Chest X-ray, AP view. Patient: 55 years old, sex M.
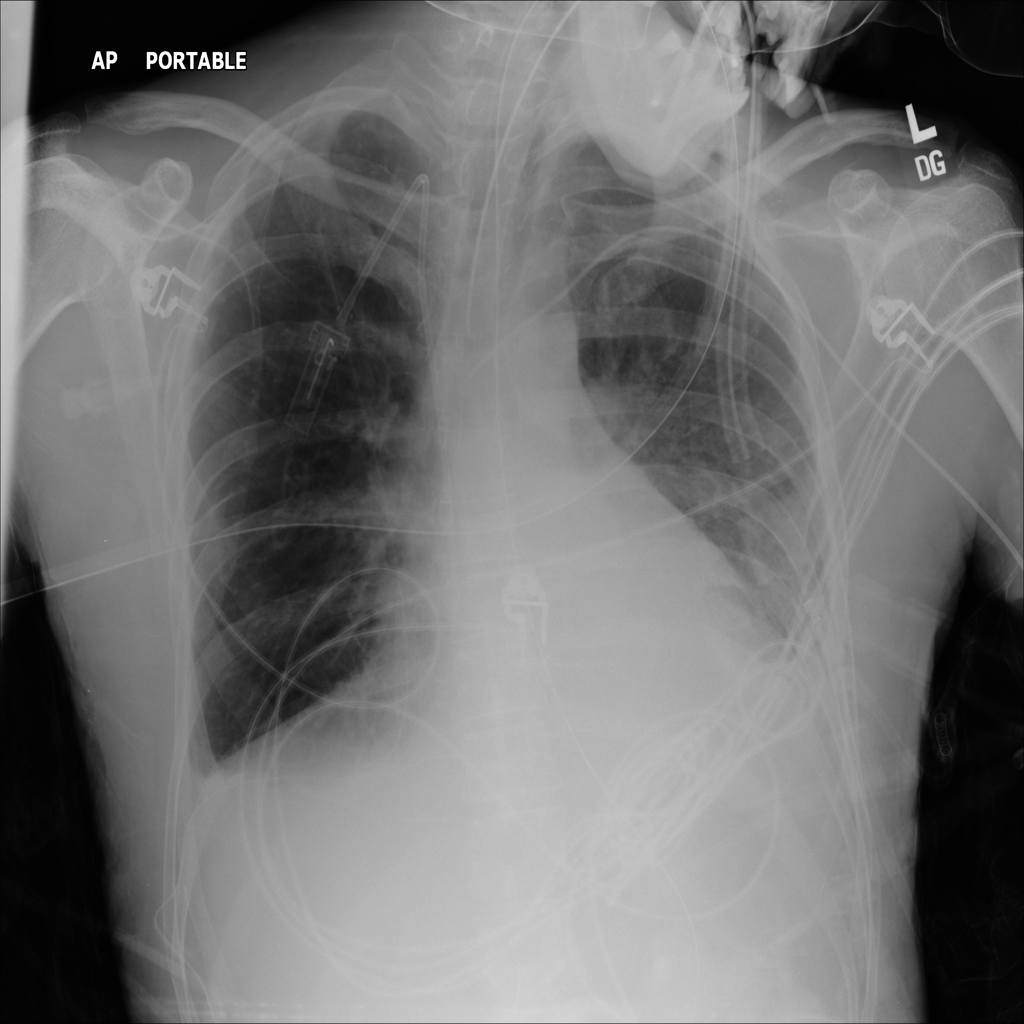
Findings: Consolidation, Edema, Effusion, Infiltration